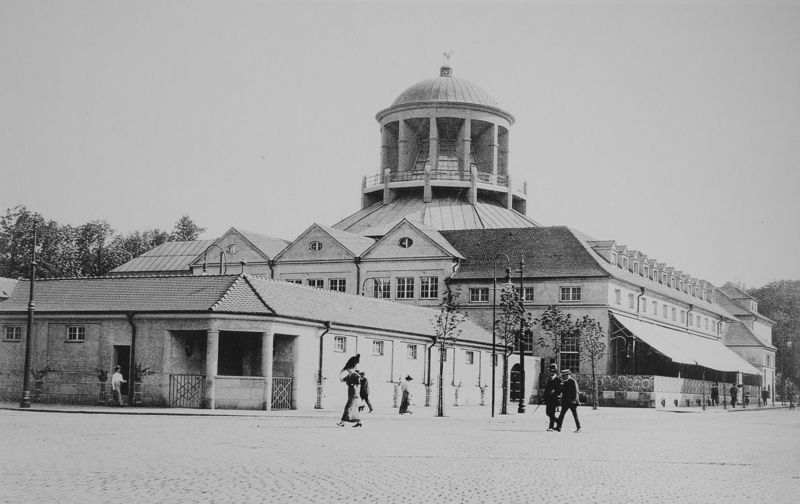
Titel: Kunstgebäude, Schloßplatz 2, Stuttgart
Künstler: Theodor Fischer
Standort: Stuttgart
Institution: Kunstgebäude
Schlagwörter: baum, himmel, mann, weiß, bäume, frauen, menschen, damen, fenster, frau, grau, hut, hüte, kleid, lampe, lampen, laterne, männer, schwarz, strasse, säulen, tür, dach, dame, gebäude, haus, park, schirm, weg, zaun, herren, rock, zylinder, alt, anzug, architektur, mensch, bild, herr, häuser, gatter, gehen, gitter, kirche, boden, personen, rund, stock, turm, balkon, ecke, pflaster, türen, gehstock, dächer, giebel, ziegel, spazieren, fußgänger, markt, platz, kuppel, querformat, hotel, geländer, foto, fotografie, photographie, eingang, schild, spaziergang, gauben, kreuzung, kuppe, blanc, noir, kopfsteinpflaster, pflasterstein, pflastersteine, schwarzweiß, chapeau, bahnhof, spazierstock, photo, andacht, marktplatz, wetterfahne, männder, spaziergänger, krankenhaus, strassenecke, ville, markise, fau, vorplatz, rotunde, gotteshaus, gaupe, markthalle, hall, markisen, dome, sonnenschutz, pflasterung, galerie, noir et blanc, monopterus, clair, laternenpfahl, passants, pfotographie, planetarium, strapenlampe, temple, rue, ancien, usine, fußganger, 19. jahrhundert, 1920, pflastersetein, pfalsterstein, bâtiment, pavé, sternwarte, struhhut, phtoographie, bâtisse